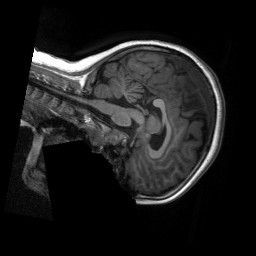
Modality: T1w
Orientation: sagittal
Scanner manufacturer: siemens
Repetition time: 2.3 s
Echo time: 0.00229 s